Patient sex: M
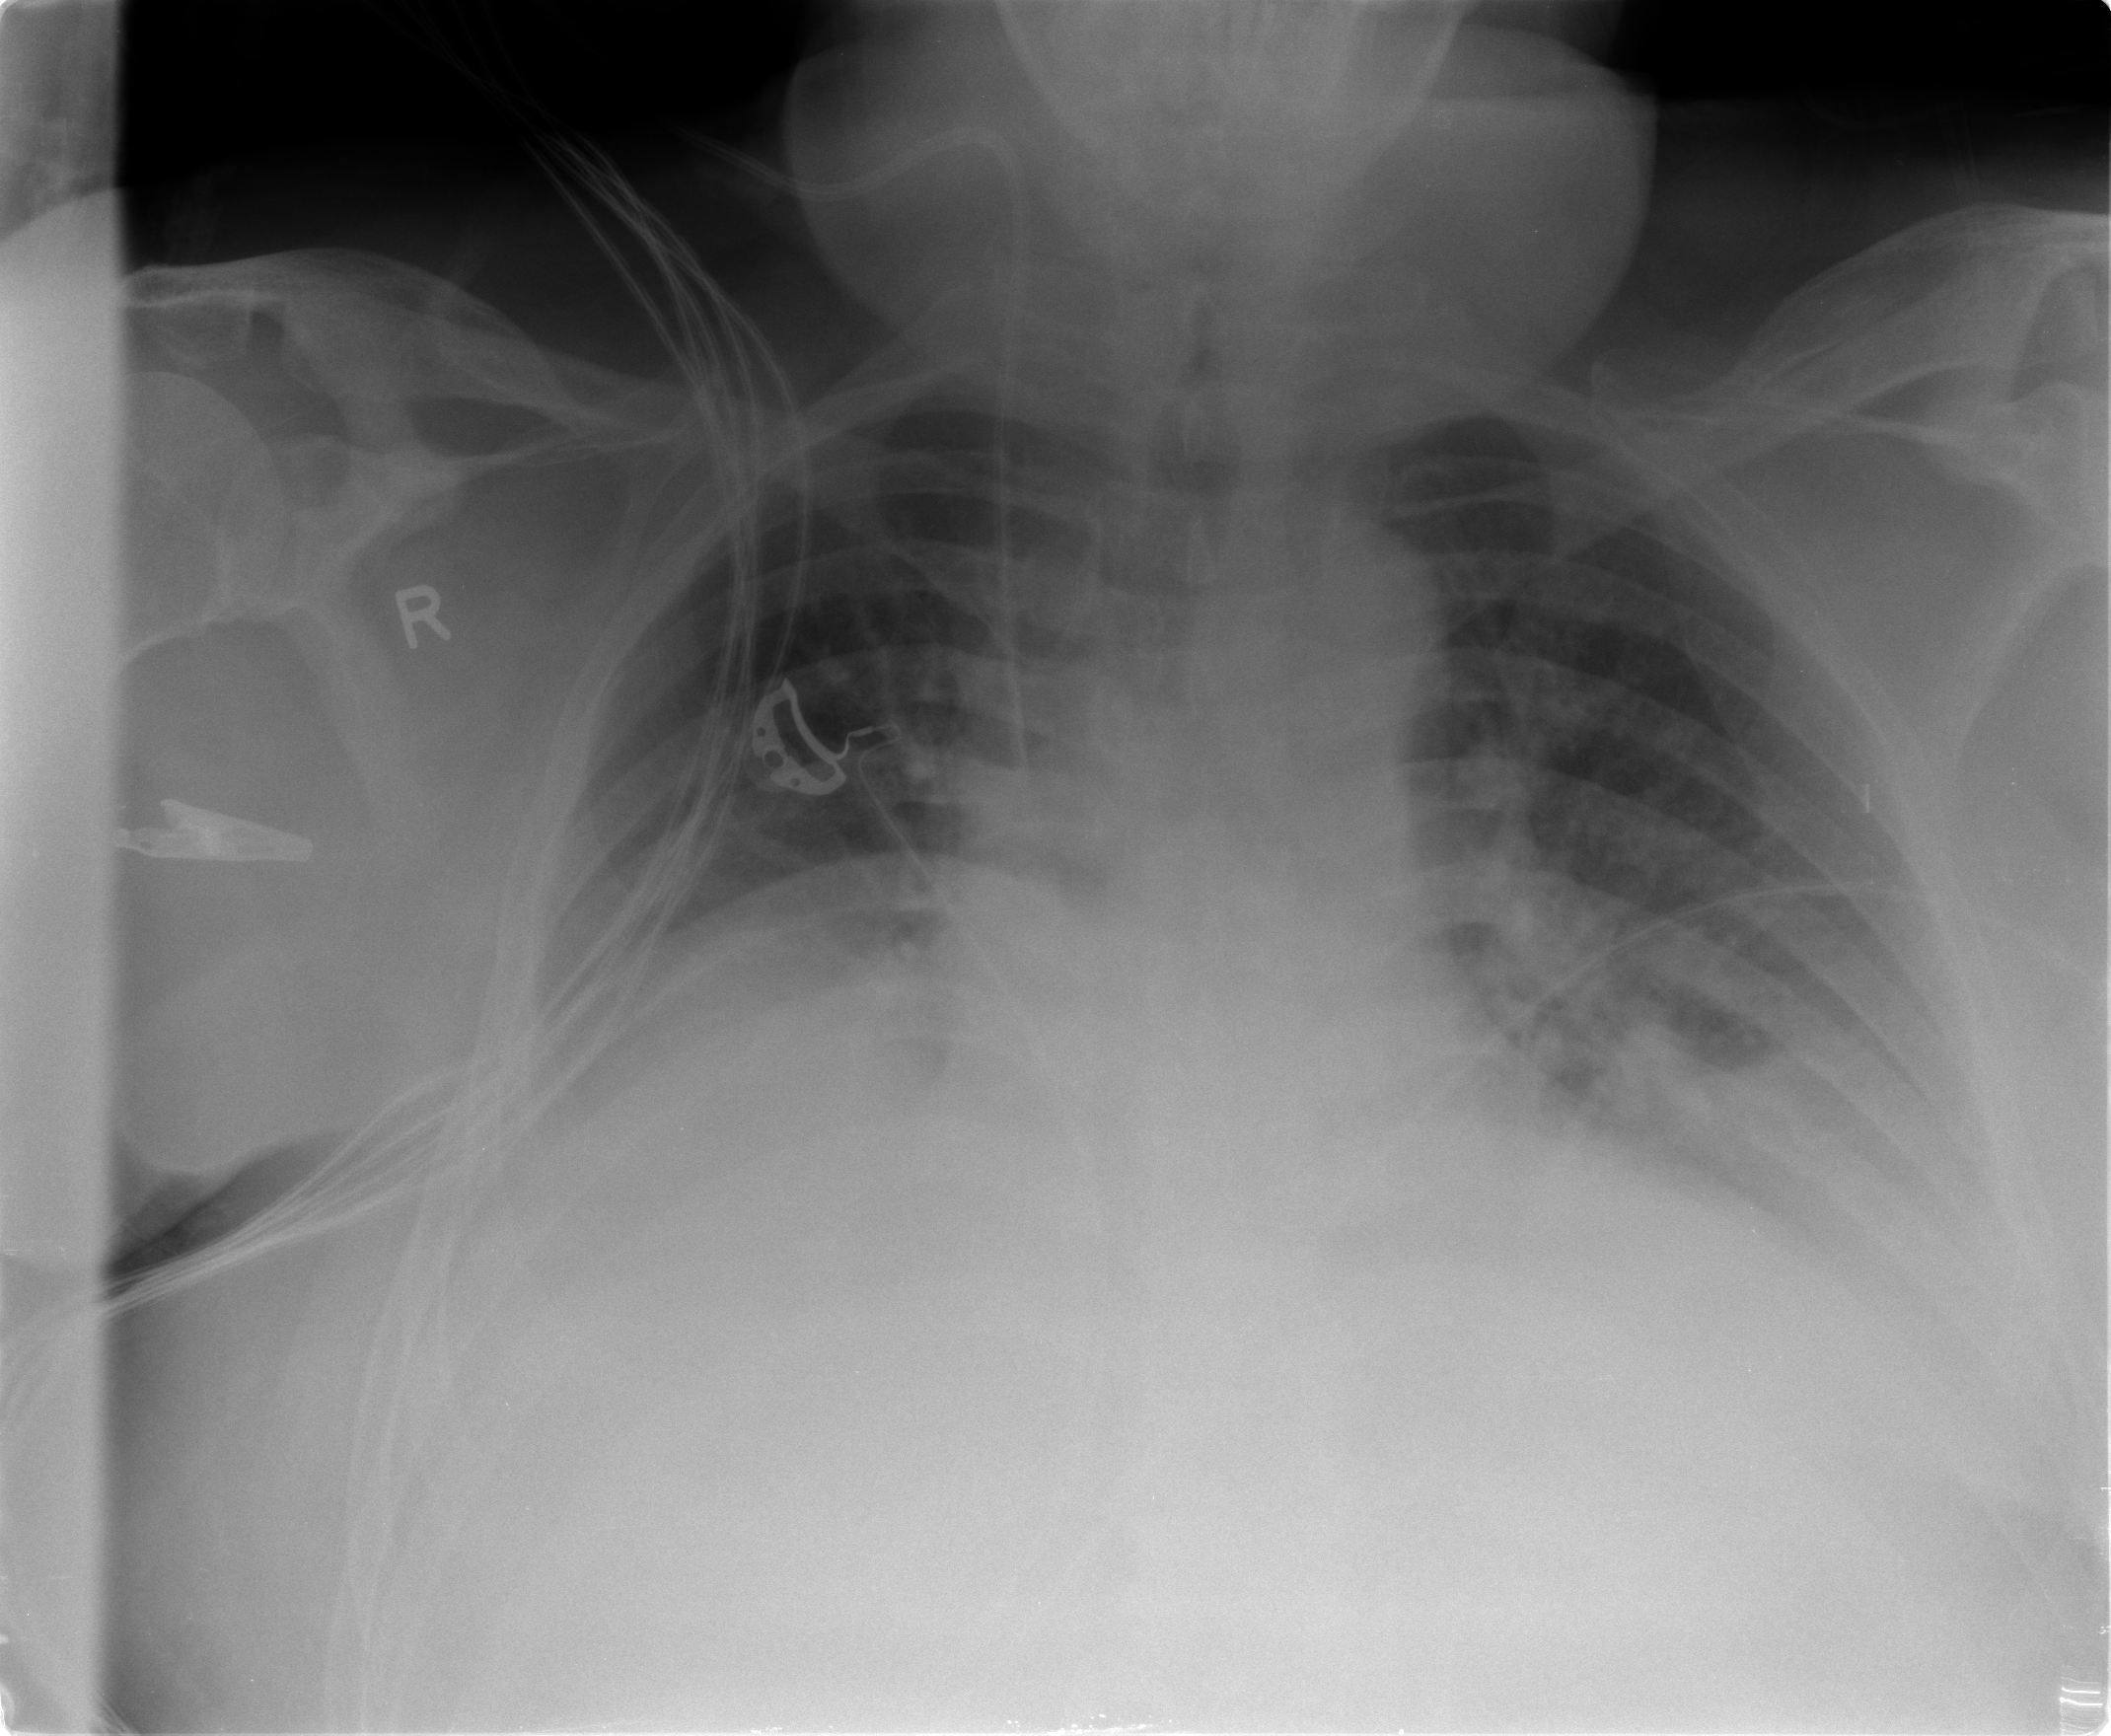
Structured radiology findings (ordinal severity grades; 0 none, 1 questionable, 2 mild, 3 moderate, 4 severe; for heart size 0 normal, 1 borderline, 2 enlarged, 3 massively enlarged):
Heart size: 2
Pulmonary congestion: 2
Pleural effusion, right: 2
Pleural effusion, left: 2
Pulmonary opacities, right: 0
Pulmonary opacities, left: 0
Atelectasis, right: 3
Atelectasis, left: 2